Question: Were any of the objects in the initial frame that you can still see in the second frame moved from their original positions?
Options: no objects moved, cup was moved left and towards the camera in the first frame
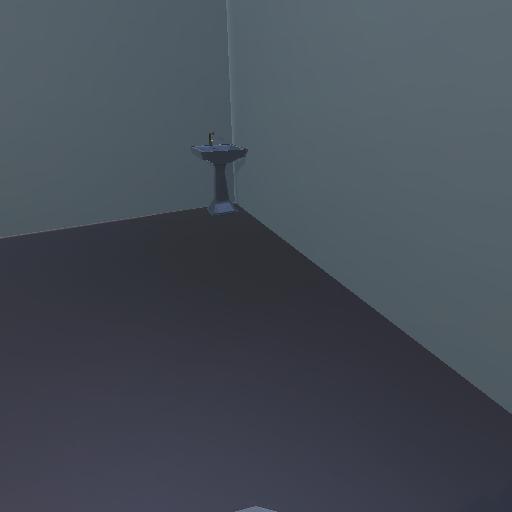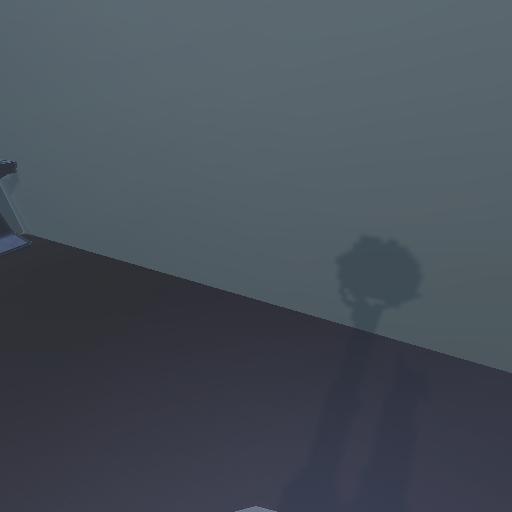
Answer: no objects moved